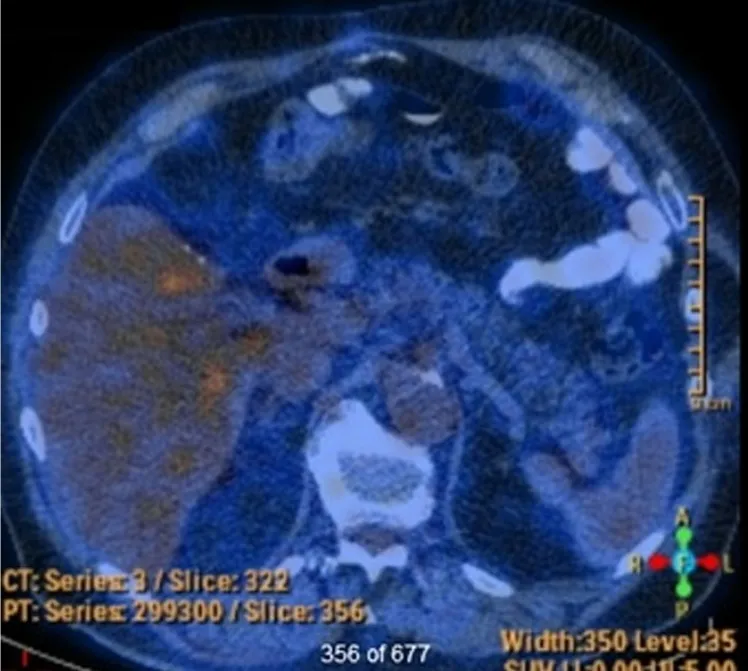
Positron emission tomography (PET) scan status 10 months post left hepatic lobectomy. No evidence of FDG avid local or distant metastatic disease was apparent.
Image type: radiology (pet)